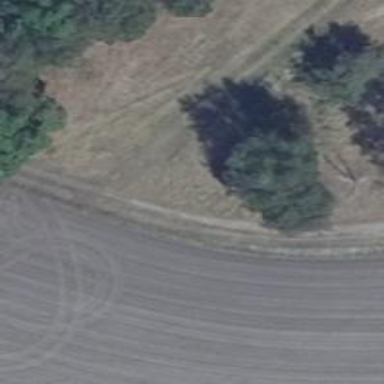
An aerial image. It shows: Hunting stand.